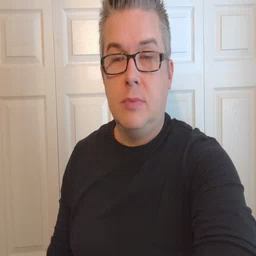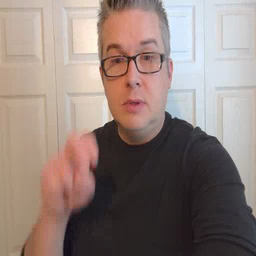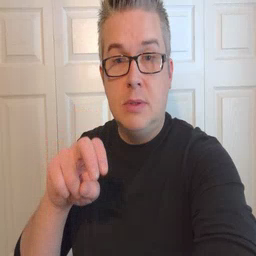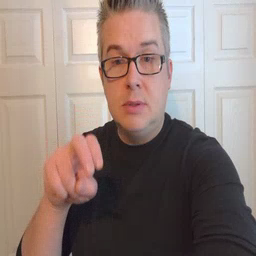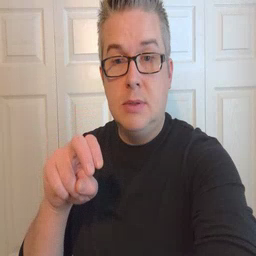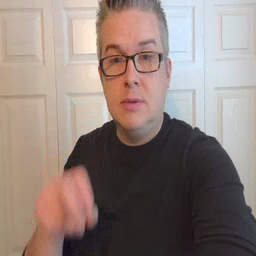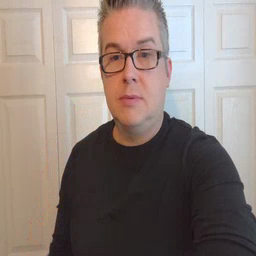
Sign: chair